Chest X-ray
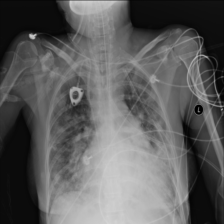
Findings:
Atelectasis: negative
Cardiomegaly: negative
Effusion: negative
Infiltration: negative
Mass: negative
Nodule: positive
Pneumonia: negative
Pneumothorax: negative
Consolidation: negative
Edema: negative
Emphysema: negative
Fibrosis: negative
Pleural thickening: negative
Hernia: negative